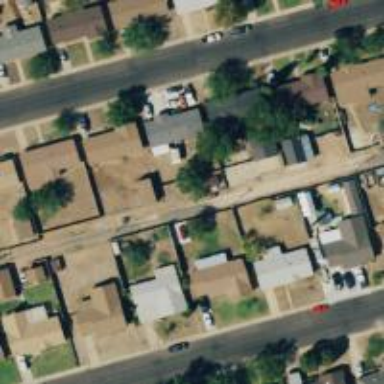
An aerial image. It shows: Alley classified as service road.